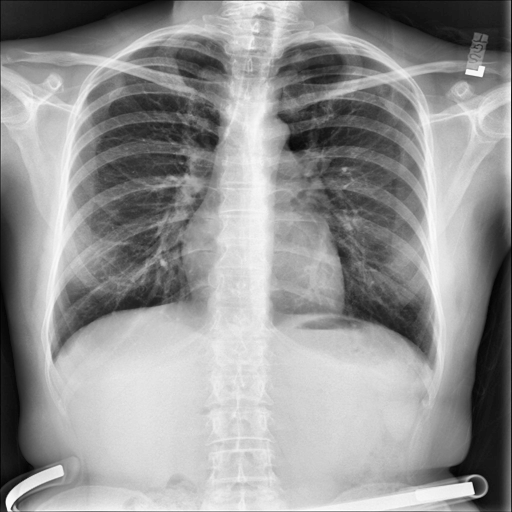
Finding: NORMAL